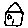
Label: house